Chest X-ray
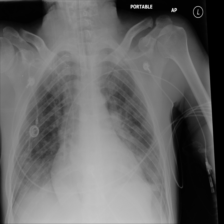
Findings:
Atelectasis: negative
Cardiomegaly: negative
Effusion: negative
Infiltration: negative
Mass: negative
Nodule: negative
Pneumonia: negative
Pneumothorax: negative
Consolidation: negative
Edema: negative
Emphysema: negative
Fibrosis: negative
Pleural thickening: negative
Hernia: negative